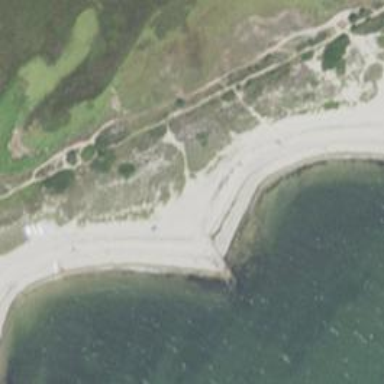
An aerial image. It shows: Breakwater structure.